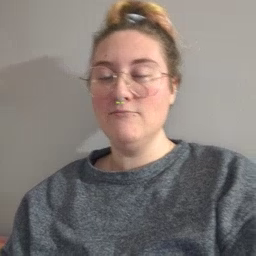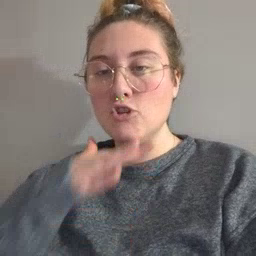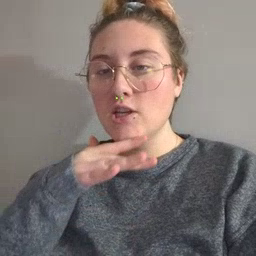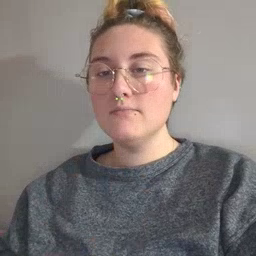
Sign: dirty